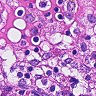
Metastatic tissue present: no